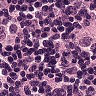
Metastatic tissue present: yes